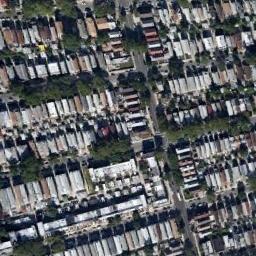
Label: residential